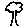
Label: tree